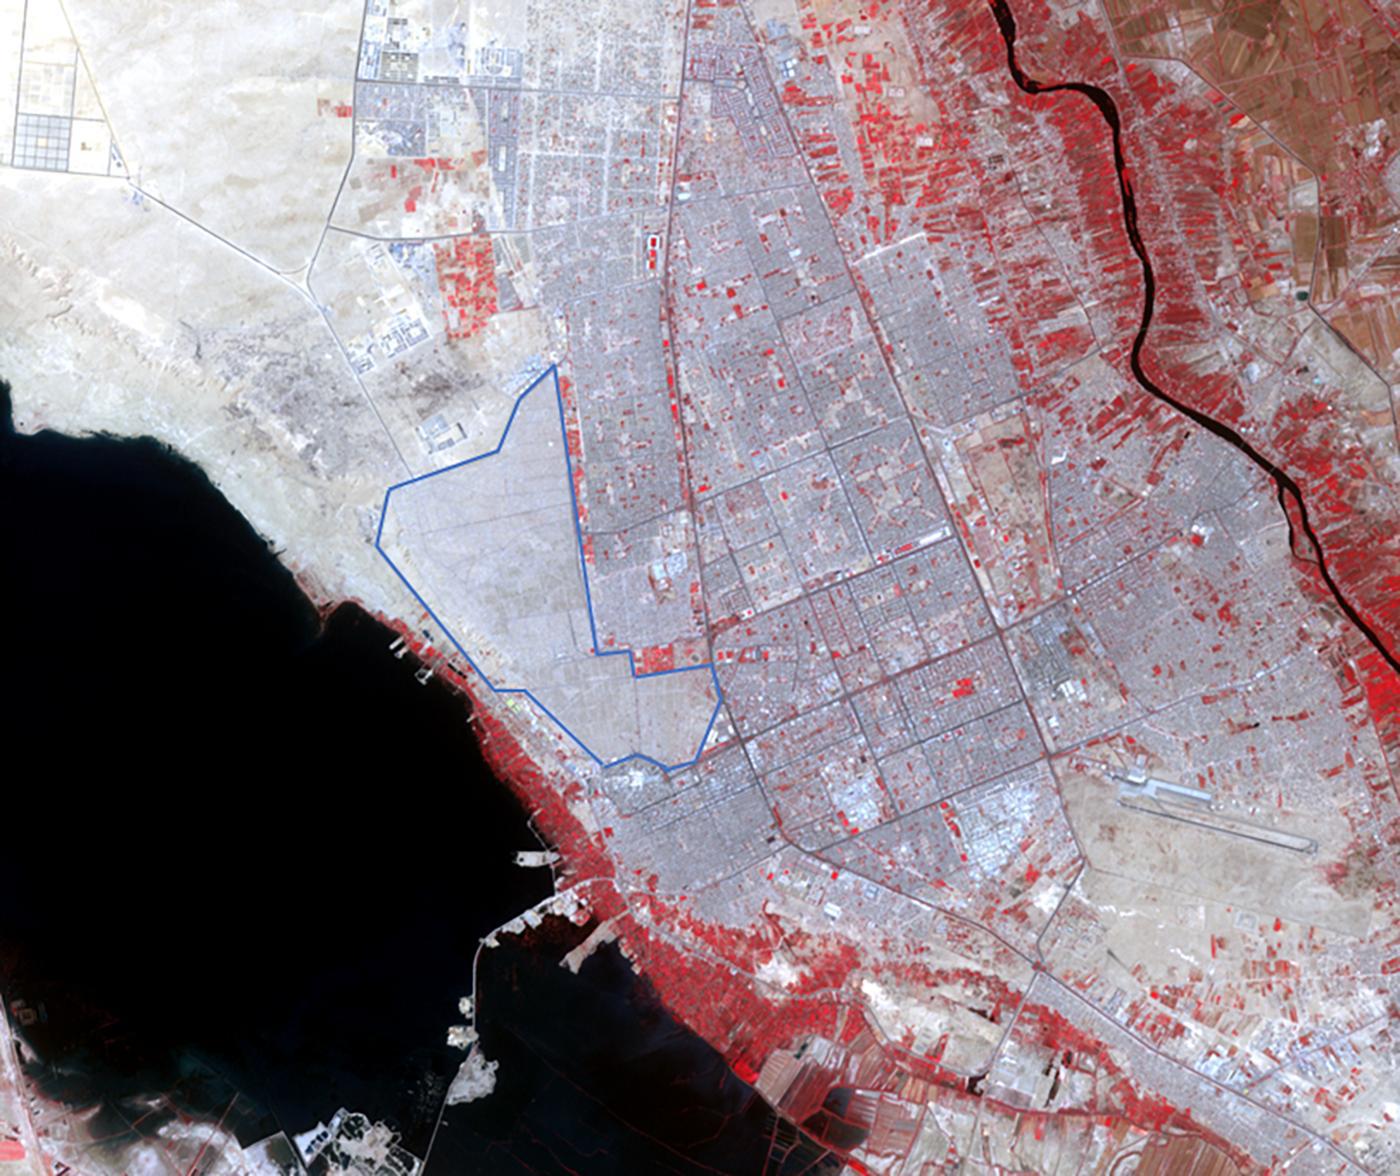
Najaf, Iraq Terra, Earth